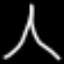
Label: The Eiffel Tower